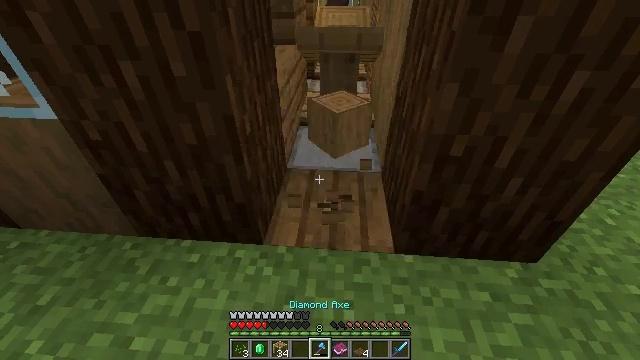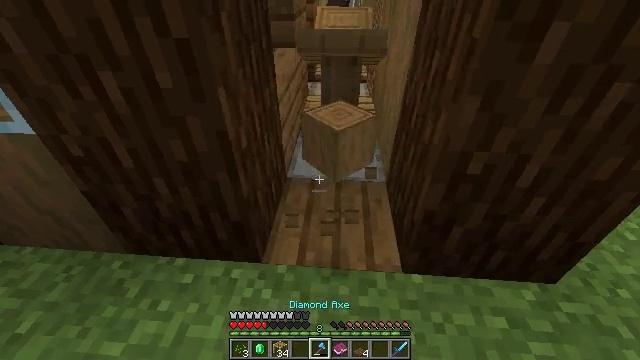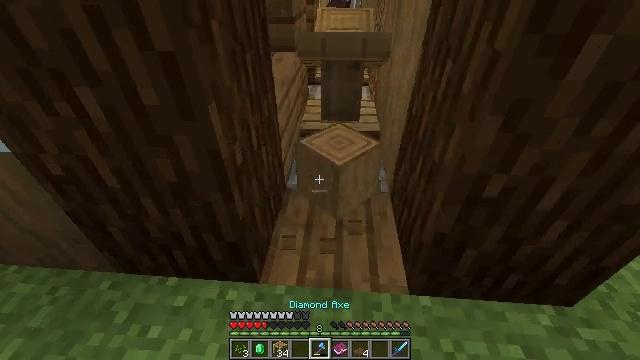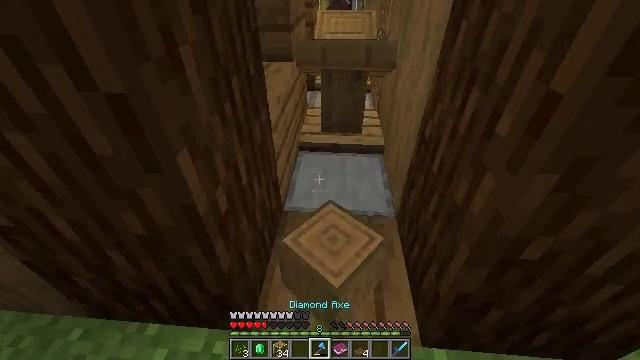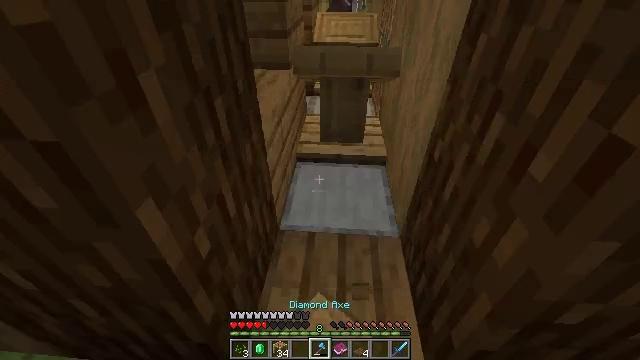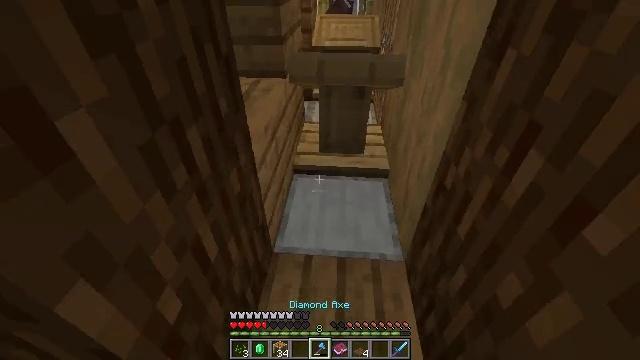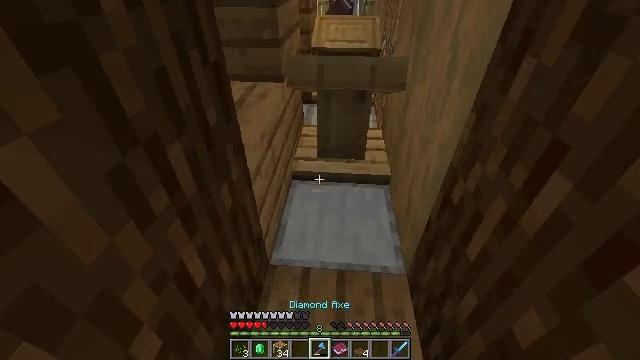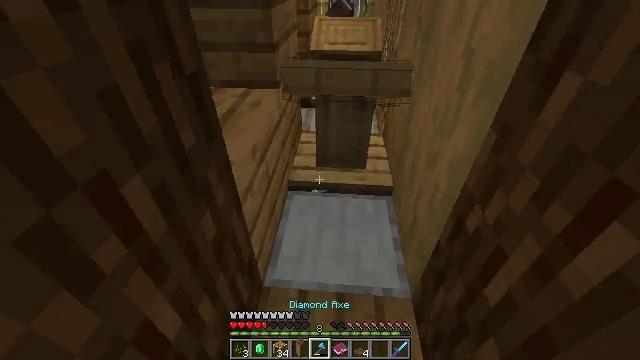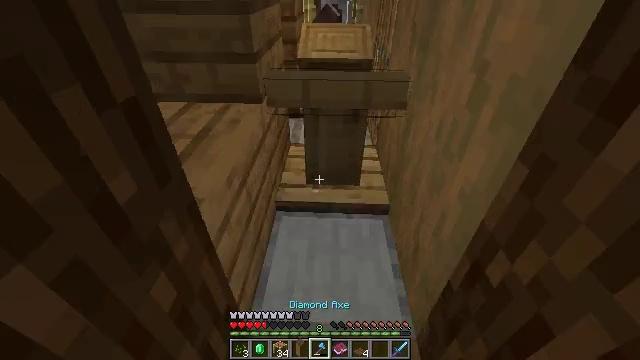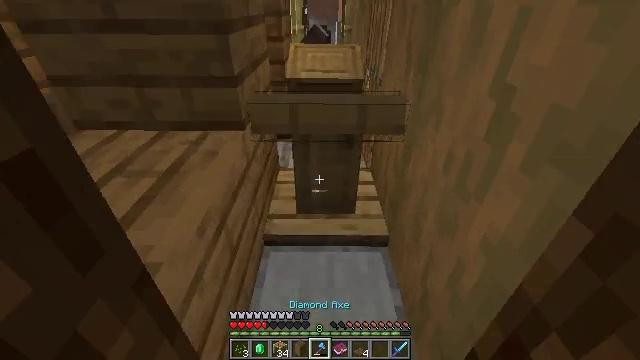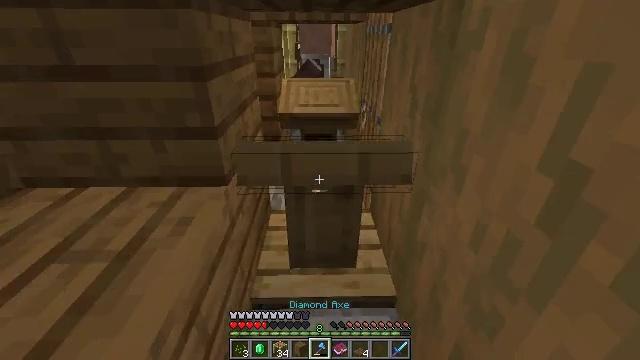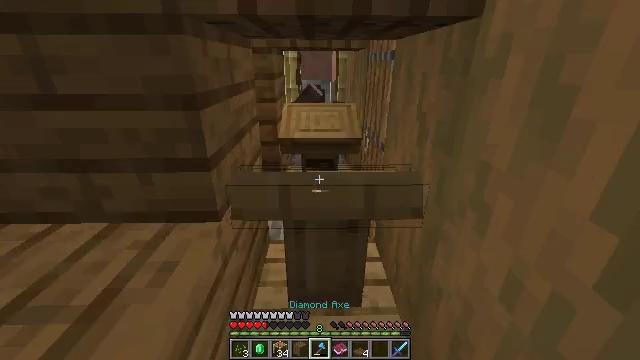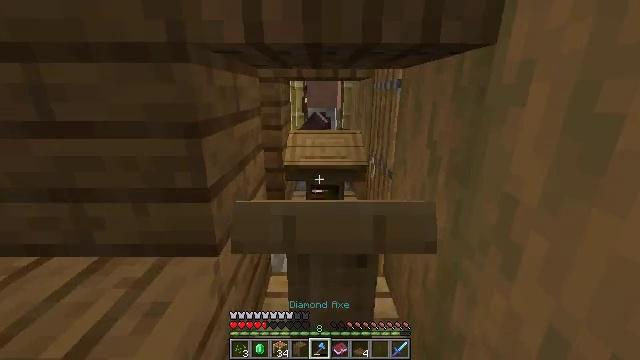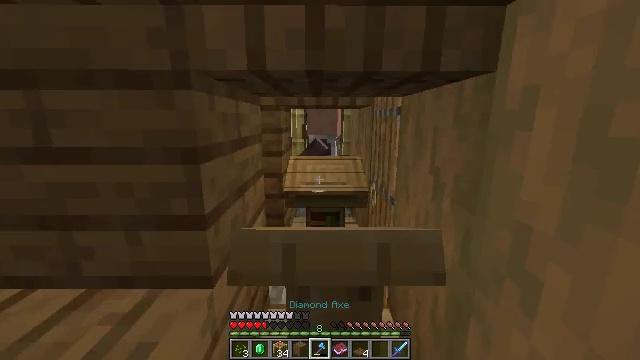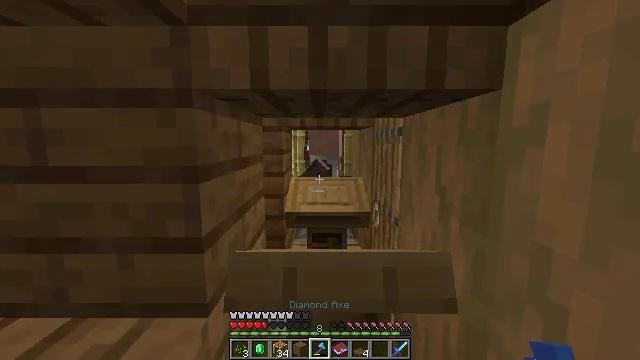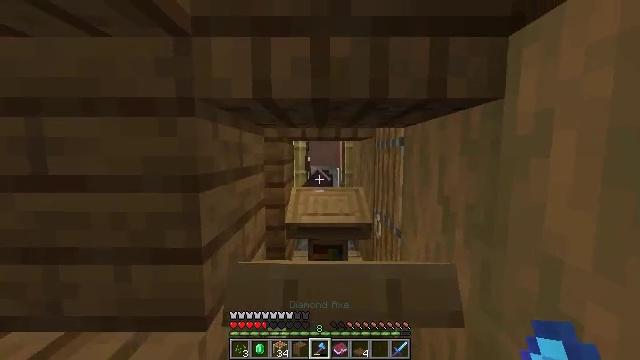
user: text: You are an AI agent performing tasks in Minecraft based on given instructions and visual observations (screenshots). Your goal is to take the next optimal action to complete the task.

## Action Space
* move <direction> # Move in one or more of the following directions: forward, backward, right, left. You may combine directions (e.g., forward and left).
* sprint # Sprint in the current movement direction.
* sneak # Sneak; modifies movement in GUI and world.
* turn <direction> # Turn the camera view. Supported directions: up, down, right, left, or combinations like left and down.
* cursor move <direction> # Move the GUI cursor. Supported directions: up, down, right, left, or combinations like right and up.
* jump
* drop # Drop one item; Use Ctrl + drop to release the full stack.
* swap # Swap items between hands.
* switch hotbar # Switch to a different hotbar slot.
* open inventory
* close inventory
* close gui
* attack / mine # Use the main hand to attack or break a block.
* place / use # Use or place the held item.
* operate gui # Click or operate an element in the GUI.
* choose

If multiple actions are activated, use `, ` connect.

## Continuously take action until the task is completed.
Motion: motion action
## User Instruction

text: Mine the stripped spruce log.
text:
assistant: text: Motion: move forward
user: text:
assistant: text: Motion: move forward
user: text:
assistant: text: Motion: move forward
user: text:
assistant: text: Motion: move forward
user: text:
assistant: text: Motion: move forward
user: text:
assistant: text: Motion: move forward
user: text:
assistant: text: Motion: move forward
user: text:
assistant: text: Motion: move forward, turn right
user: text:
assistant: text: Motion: move forward, turn right and up
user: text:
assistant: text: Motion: move forward, turn right and up
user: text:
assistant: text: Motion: turn up
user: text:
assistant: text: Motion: turn left and up
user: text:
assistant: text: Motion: turn up
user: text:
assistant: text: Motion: turn up
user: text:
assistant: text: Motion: turn up
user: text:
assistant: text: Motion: move forward
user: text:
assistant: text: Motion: move forward
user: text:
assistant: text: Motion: move forward
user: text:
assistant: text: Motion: move forward
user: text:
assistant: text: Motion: no_op
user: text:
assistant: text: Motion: no_op
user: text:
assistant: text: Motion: no_op
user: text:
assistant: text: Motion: no_op
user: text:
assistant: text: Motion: no_op
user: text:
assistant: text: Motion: no_op
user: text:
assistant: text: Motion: no_op
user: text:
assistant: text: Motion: no_op
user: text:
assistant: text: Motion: use / place
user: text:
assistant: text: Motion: use / place
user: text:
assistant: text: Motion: use / place